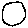
Label: circle